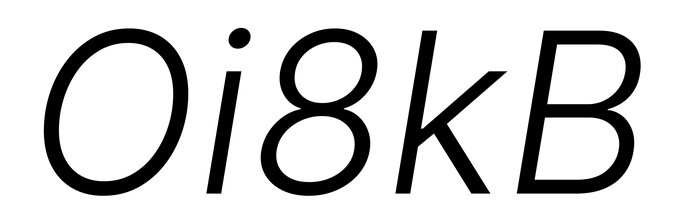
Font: Inter-Italic_Light_Italic